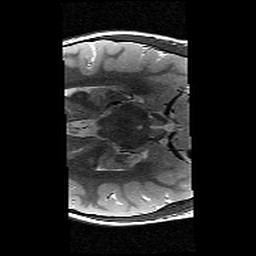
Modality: T2w
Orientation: axial
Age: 9
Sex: female
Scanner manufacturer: siemens
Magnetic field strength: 3 T
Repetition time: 9.23 s
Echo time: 0.067 s